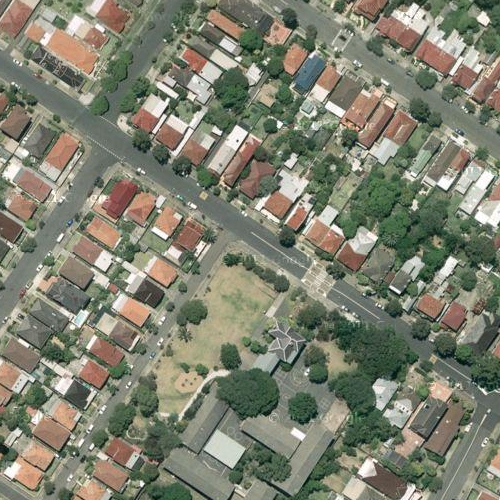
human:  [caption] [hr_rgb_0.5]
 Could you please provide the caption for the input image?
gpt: A residential area with houses arranged neatly and a railway passed by this area .

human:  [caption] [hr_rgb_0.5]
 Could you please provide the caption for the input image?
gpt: A railway passed by the residential area .

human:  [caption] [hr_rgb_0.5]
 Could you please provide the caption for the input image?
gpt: Many houses arranged neatly in this area with a railway beside .

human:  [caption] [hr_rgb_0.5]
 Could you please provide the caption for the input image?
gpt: A residential area with houses arranged neatly and some roads go through this area .

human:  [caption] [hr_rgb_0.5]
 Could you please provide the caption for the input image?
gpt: A residential area with houses densely arranged and a railway passed by this area .